Question: I am trying to install ASIHTTPRequest and i am having issues with libxml/HTMLParser, xmlsave, xpath and xpathInternals are missing.
I have already included the libxml2.2.7.3 framework and followed the guide on their website to the letter.
any suggestions?

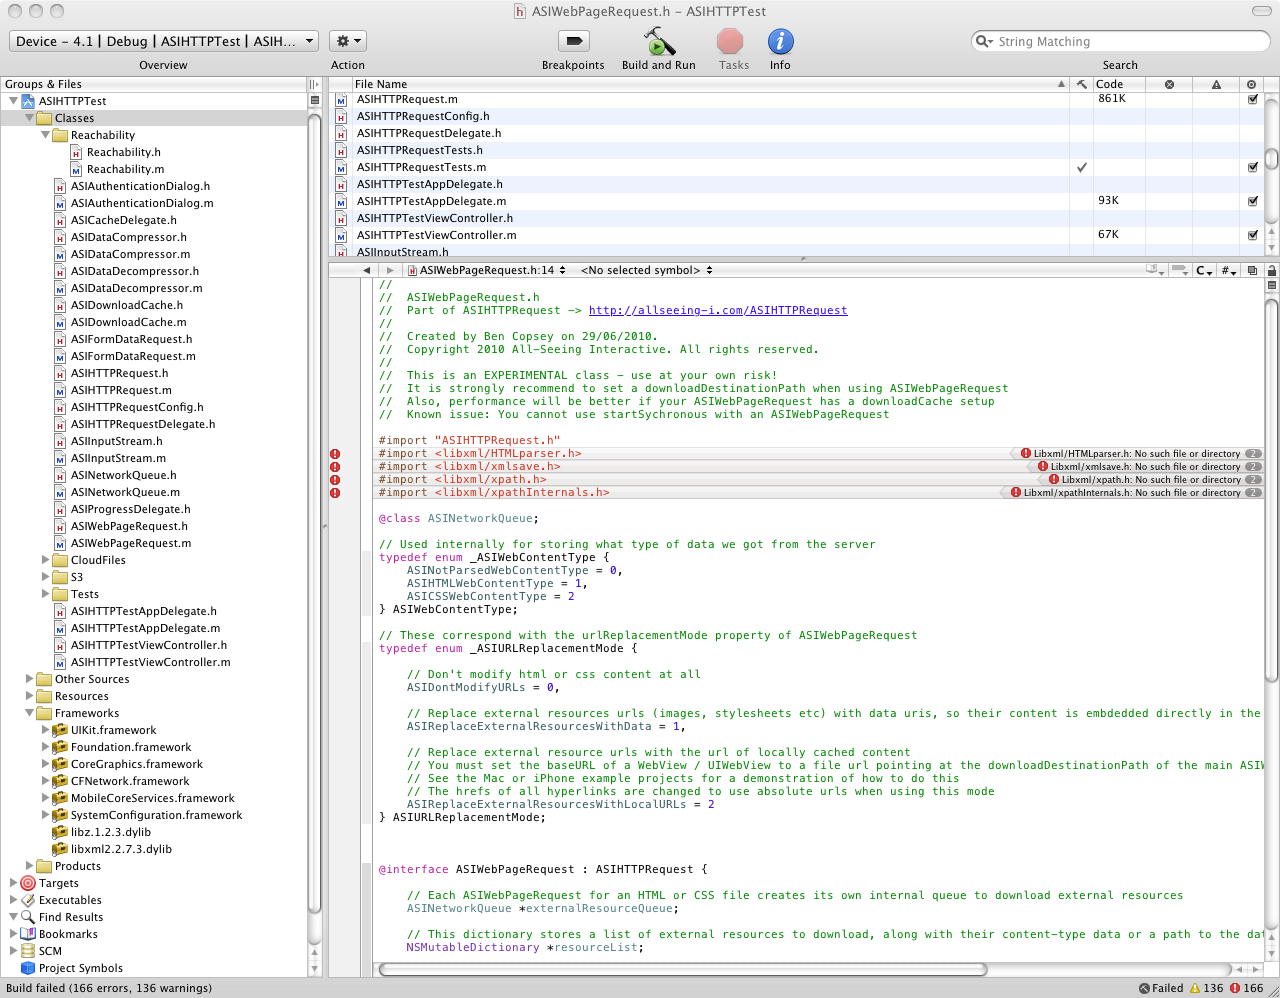
Answer: ---
Adjust your Header Search Paths to: '${SDK_DIR}/usr/include/libxml2', as explained in the special instructions for ASIWebPageRequest at: <URL>